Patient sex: M
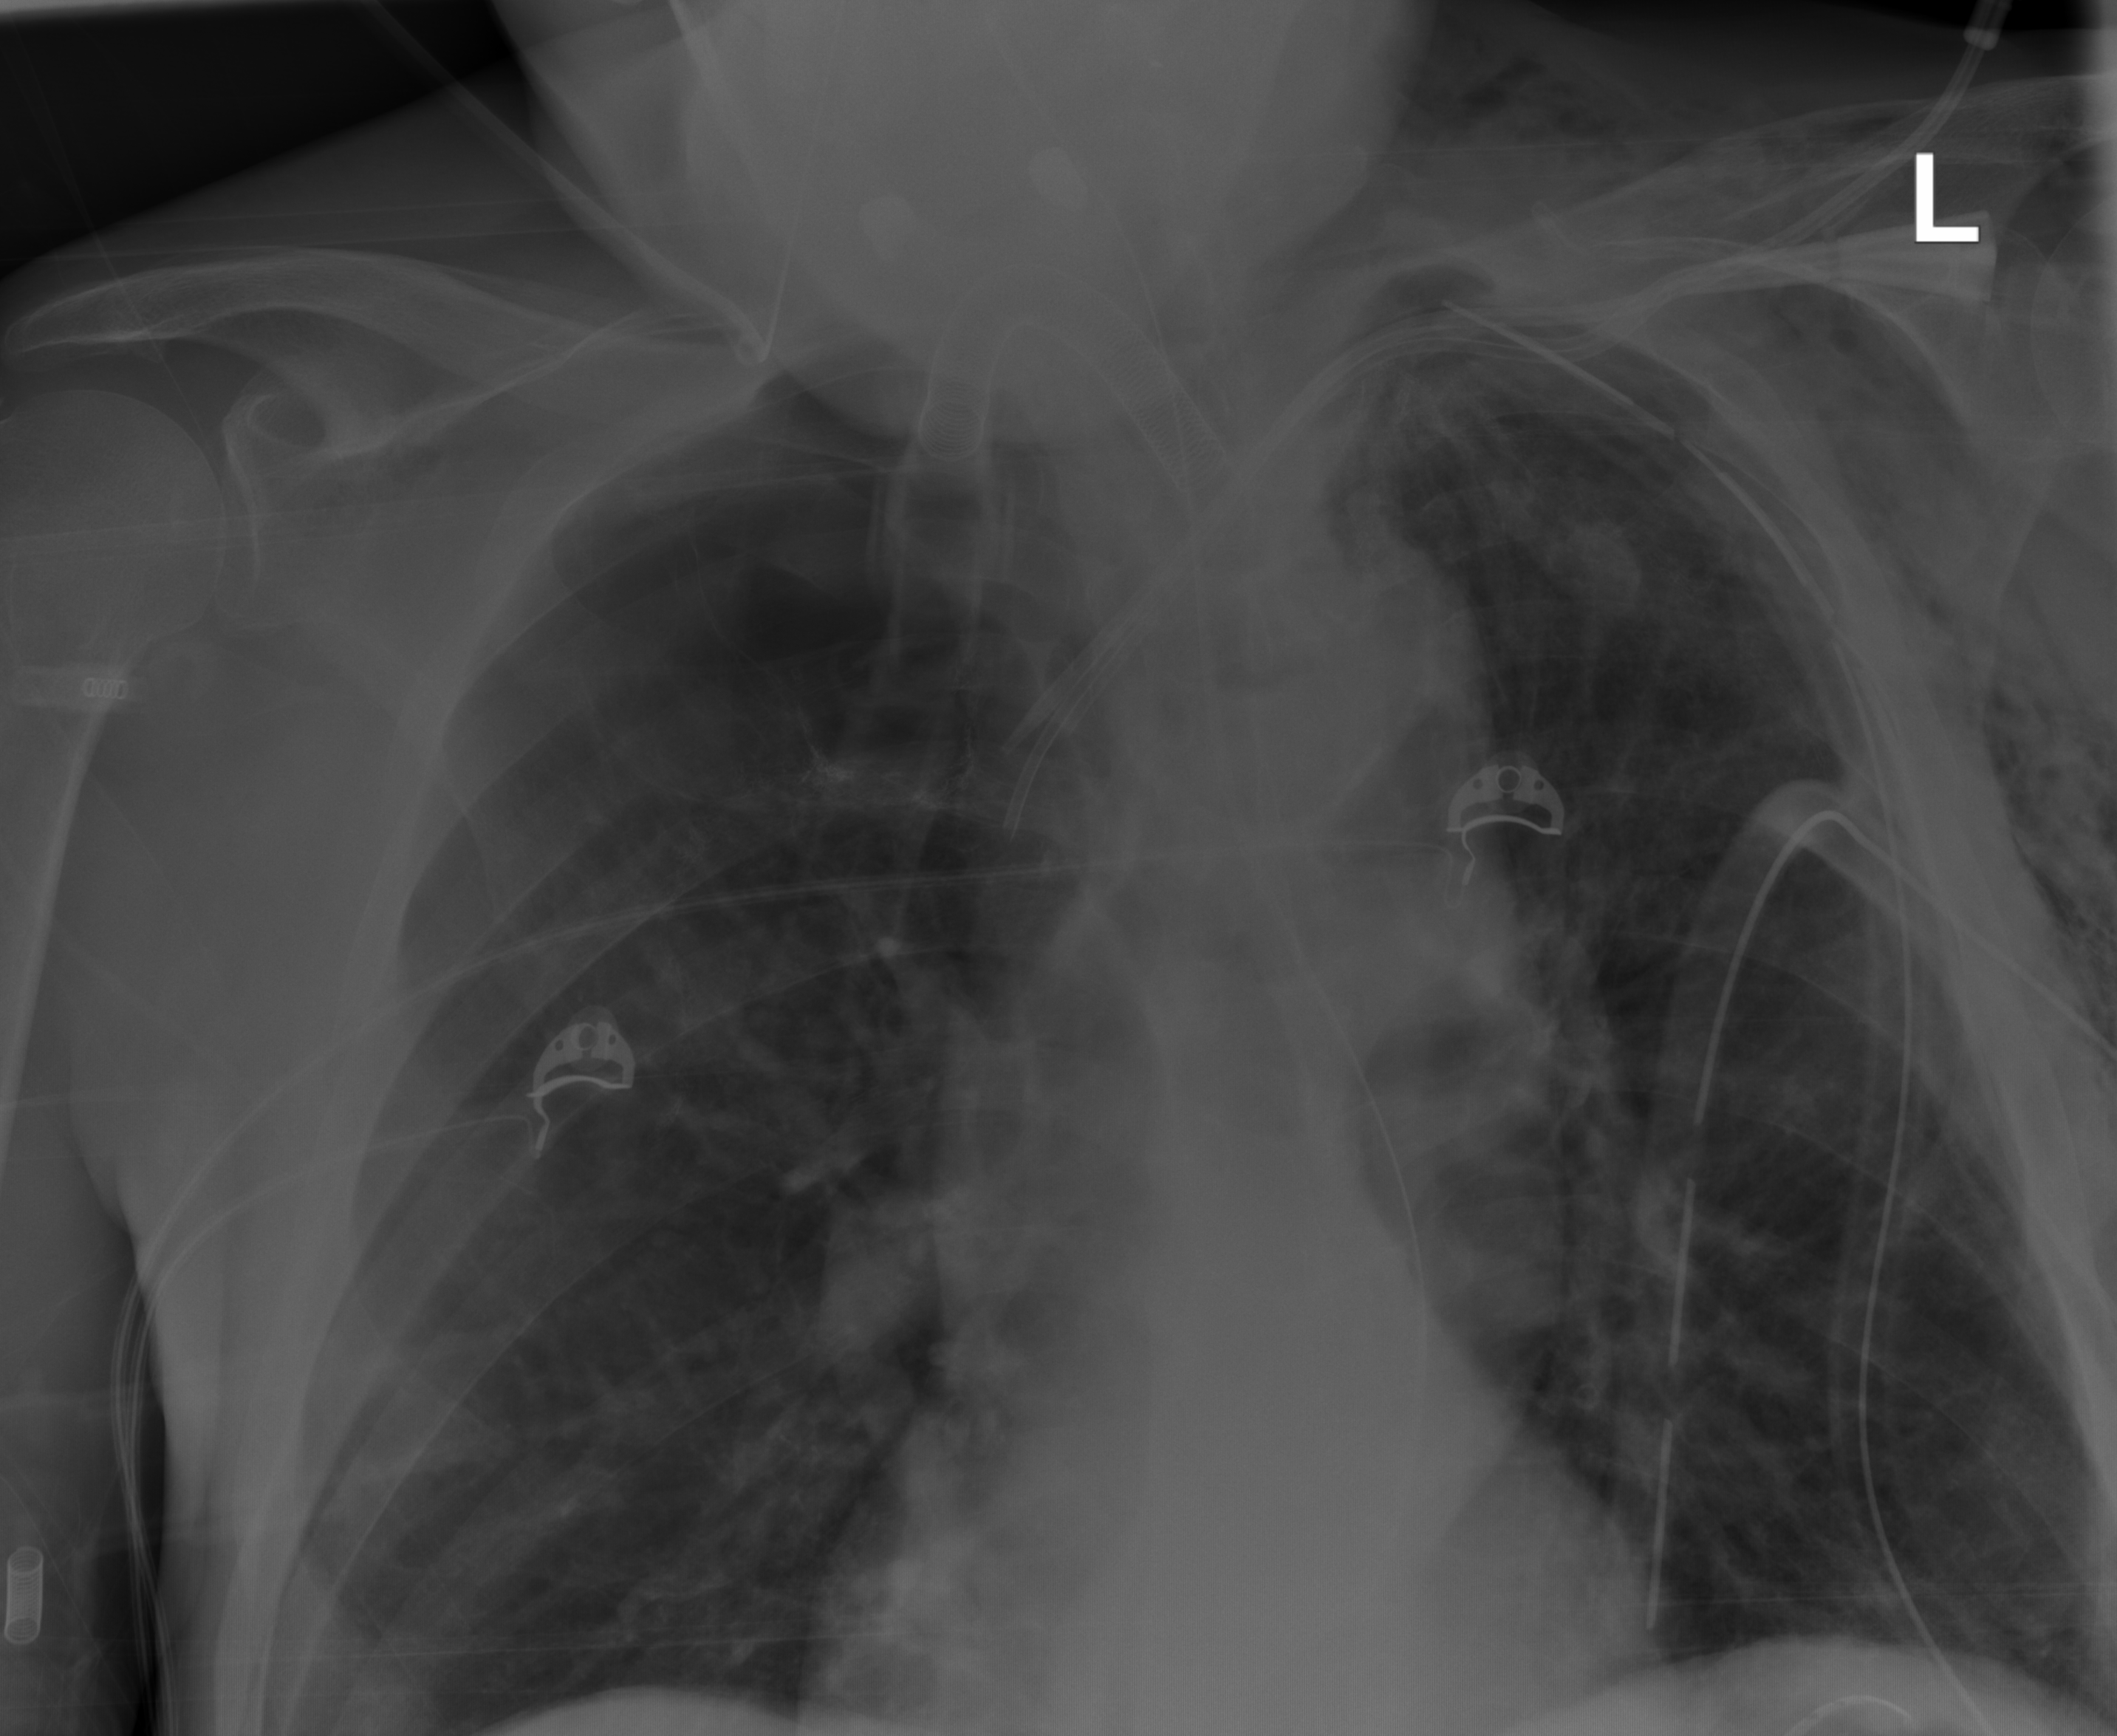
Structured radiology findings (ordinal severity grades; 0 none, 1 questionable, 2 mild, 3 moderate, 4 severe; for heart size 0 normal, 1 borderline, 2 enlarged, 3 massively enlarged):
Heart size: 0
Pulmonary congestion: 0
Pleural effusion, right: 0
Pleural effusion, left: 0
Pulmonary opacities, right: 0
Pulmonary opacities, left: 0
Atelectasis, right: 2
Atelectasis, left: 2